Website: home-depot
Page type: customer-info-address
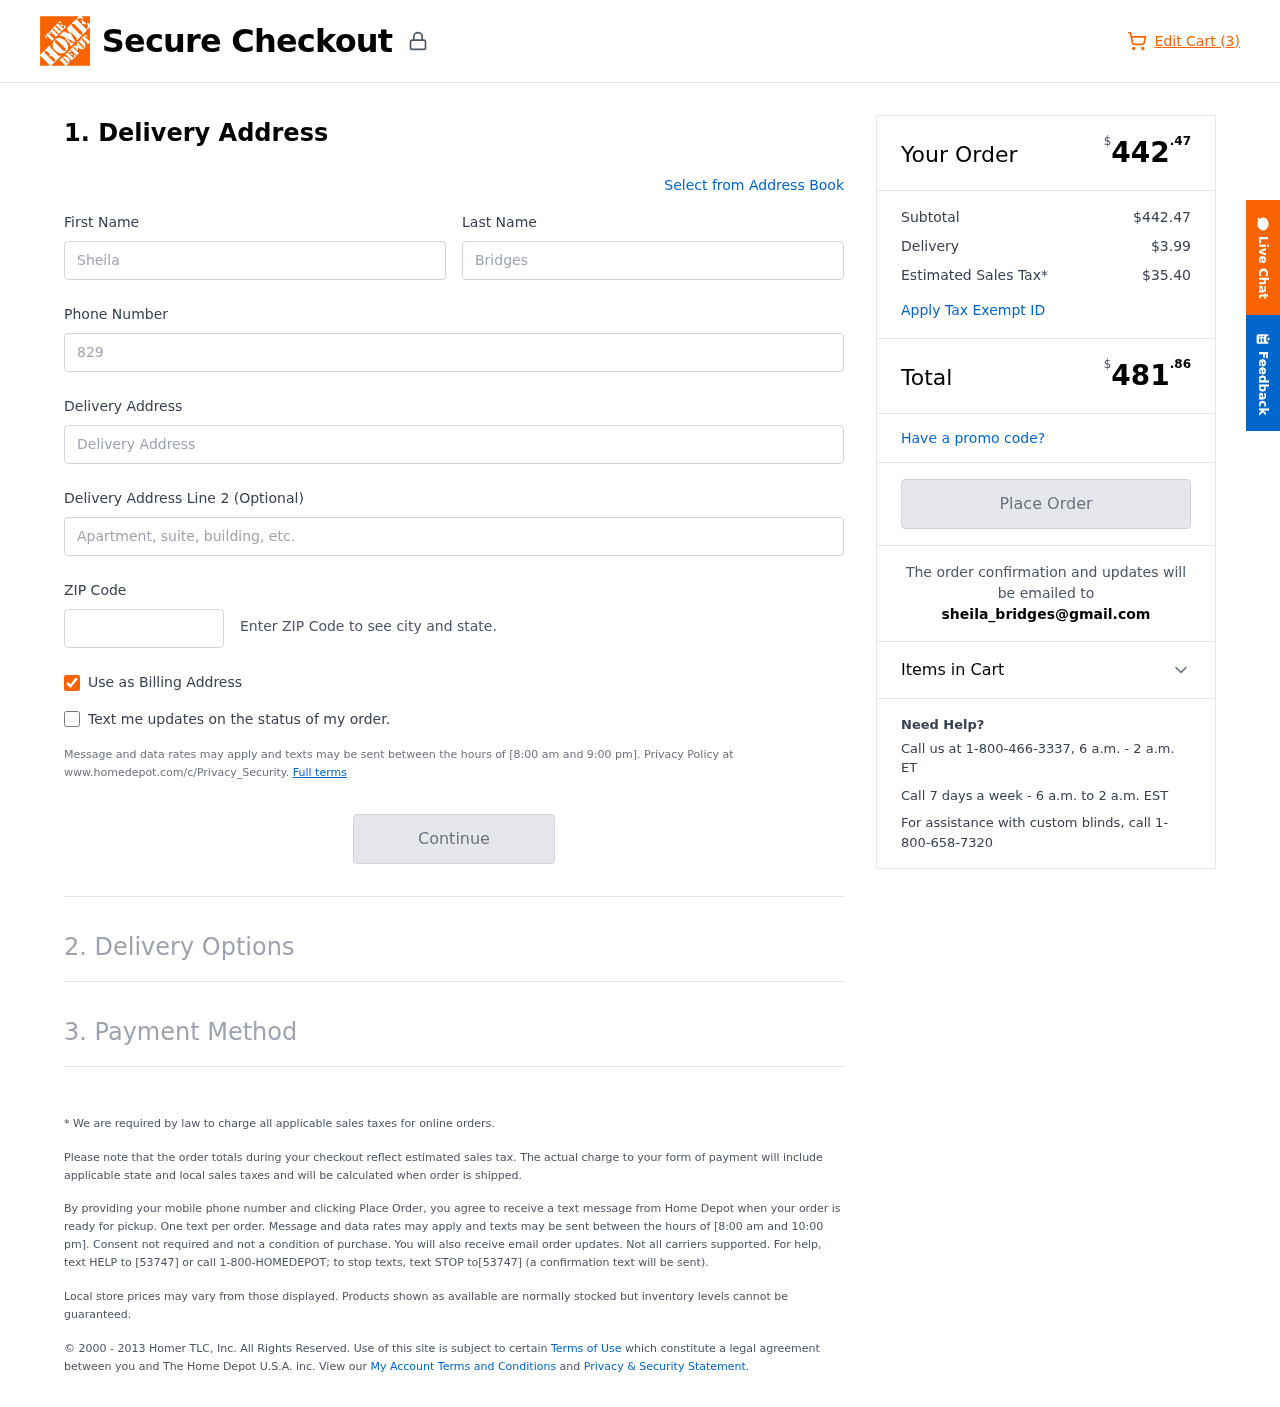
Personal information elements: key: PII_EMAIL
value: sheila_bridges@gmail.com
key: PII_FIRSTNAME
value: Sheila
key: PII_LASTNAME
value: Bridges
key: PII_PHONE
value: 8298682532
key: PII_POSTCODE
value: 37766
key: PII_STREET
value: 465 Benson Junction Apt. 710
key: PII_STREET2
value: Suite 243
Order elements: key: ORDER_NUM_ITEMS
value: Edit Cart (3)
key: ORDER_SUBTOTAL_HEADER
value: $442.47
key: ORDER_SUBTOTAL
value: $442.47
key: ORDER_SHIPPING_COST
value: $3.99
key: ORDER_TAX
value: $35.40
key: ORDER_TOTAL2
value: $481.86